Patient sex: M
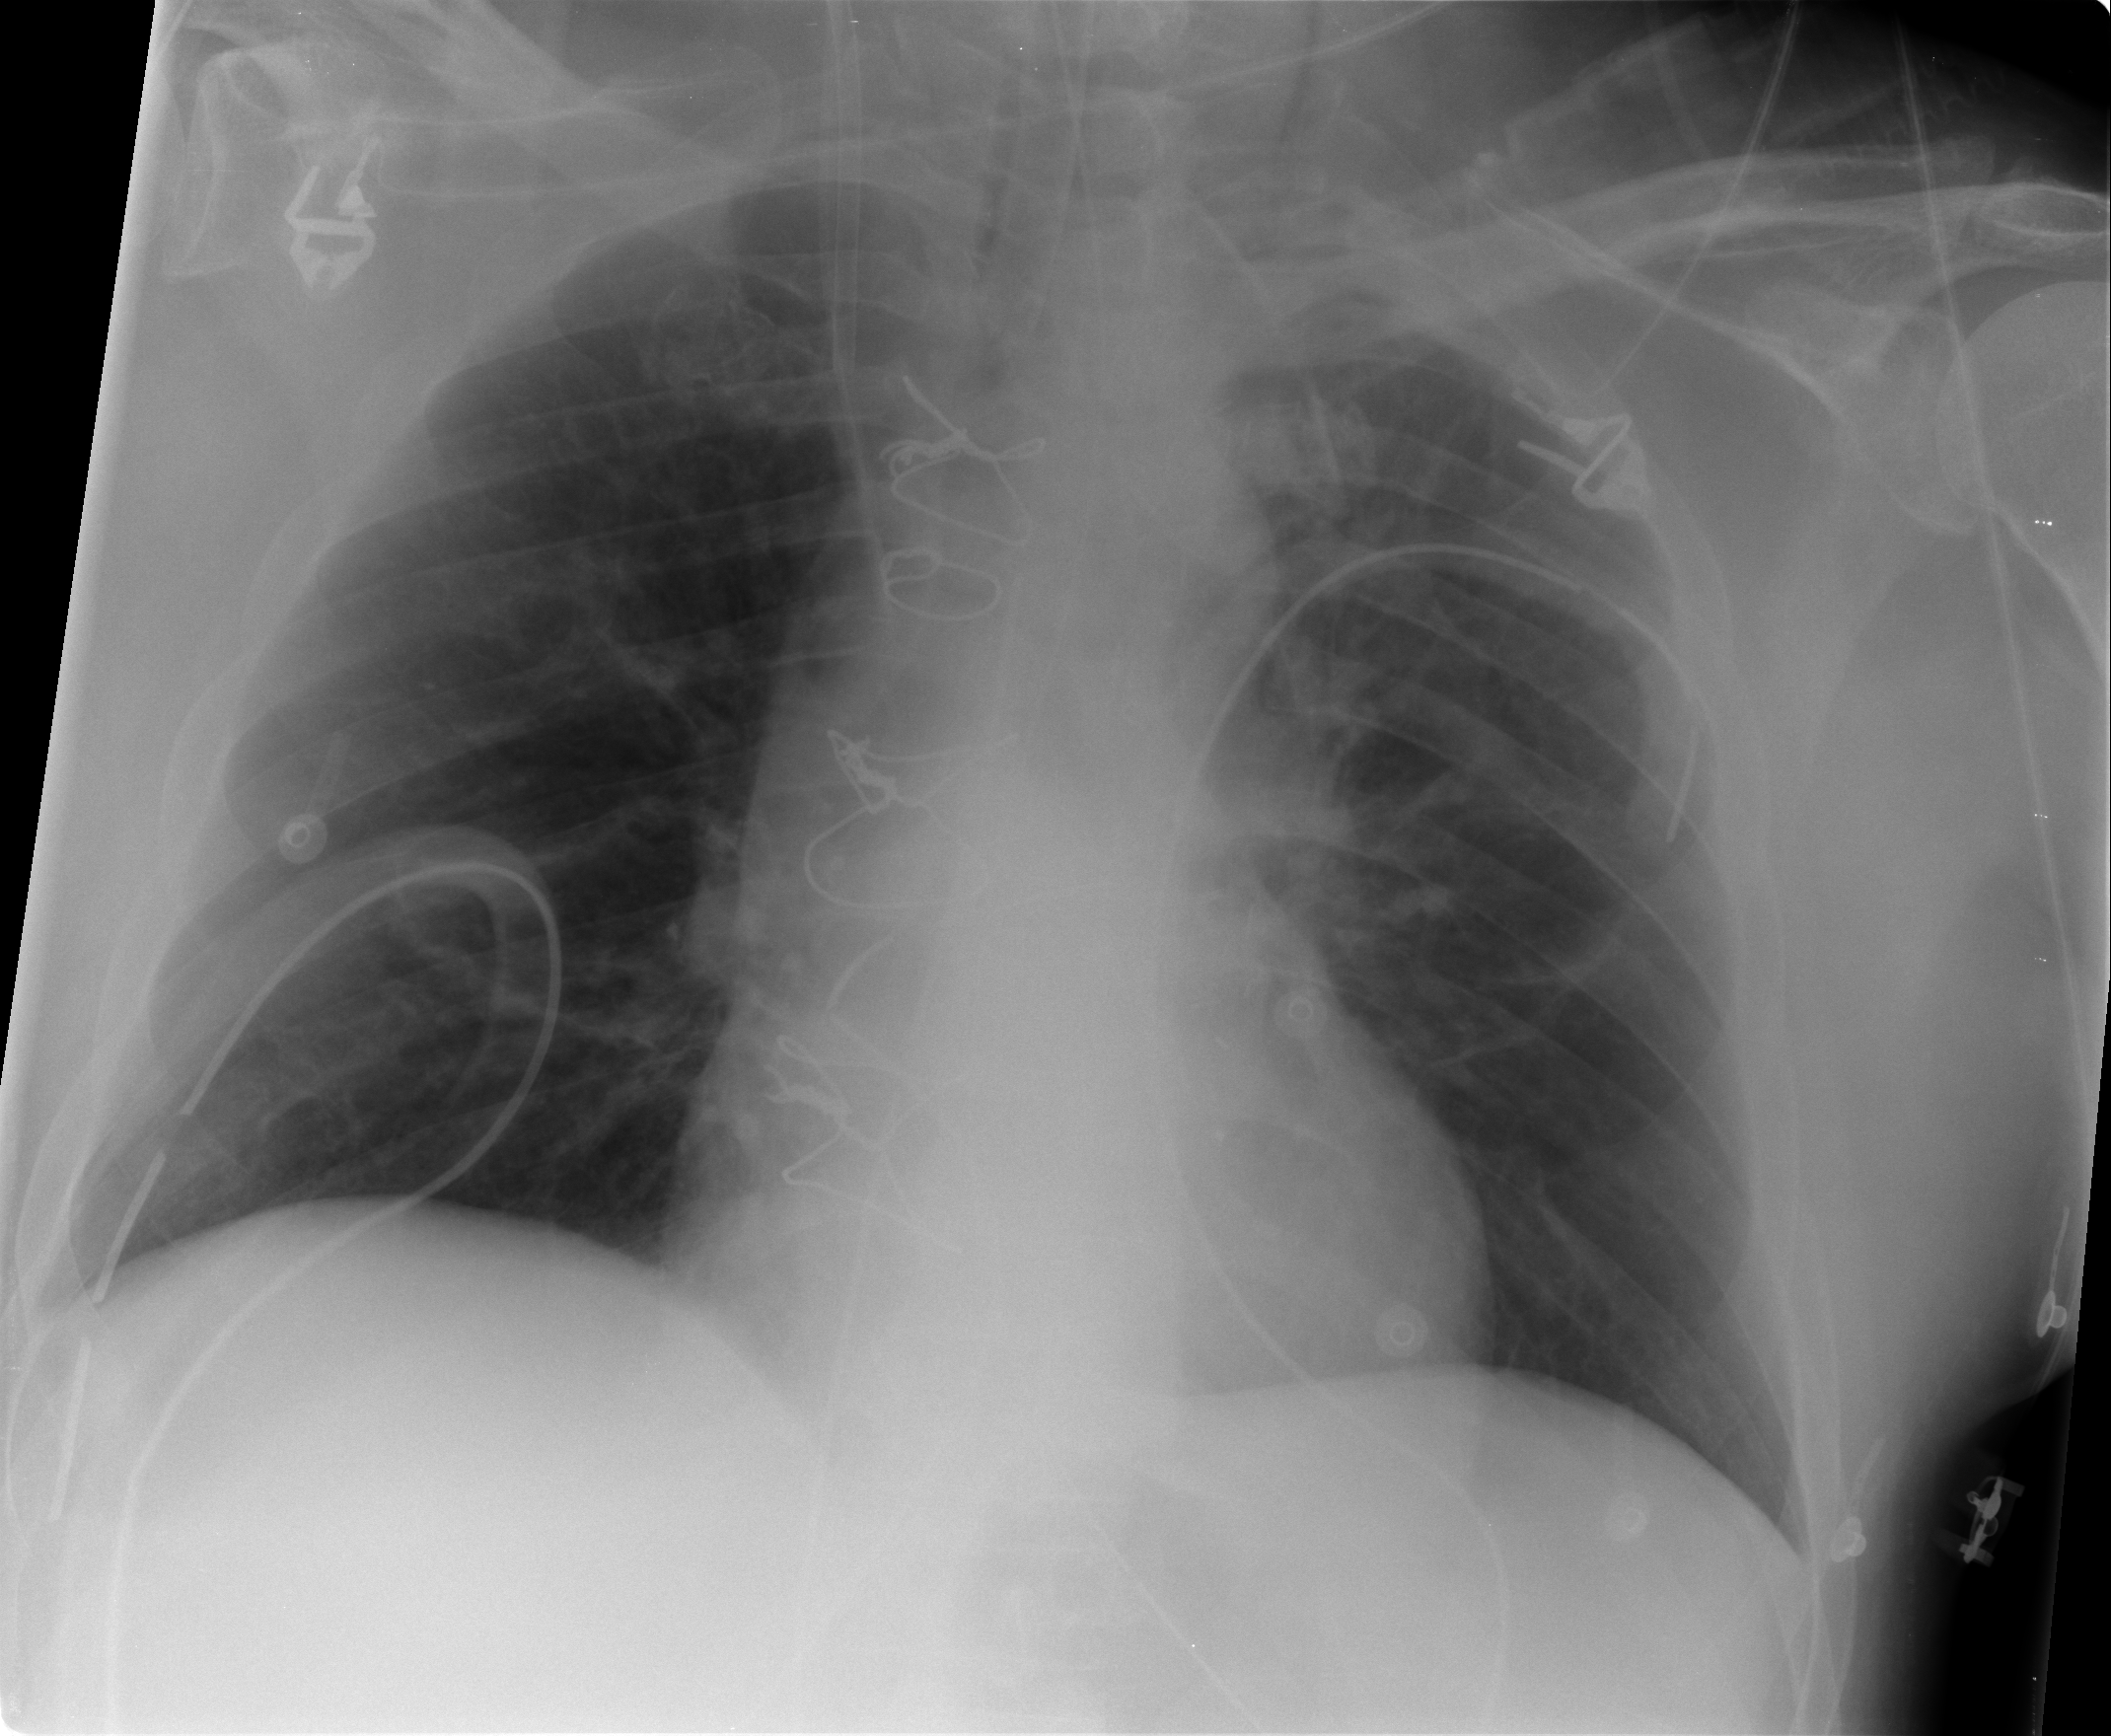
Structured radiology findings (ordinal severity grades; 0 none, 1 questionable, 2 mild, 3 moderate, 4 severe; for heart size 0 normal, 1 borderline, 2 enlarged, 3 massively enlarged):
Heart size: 0
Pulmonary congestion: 0
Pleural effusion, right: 0
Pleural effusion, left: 0
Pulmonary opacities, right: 0
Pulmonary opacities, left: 0
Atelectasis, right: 1
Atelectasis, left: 1